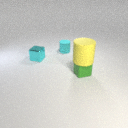
small cyan rubber cylinder to the right of small cyan metal cube